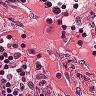
Metastatic tissue present: no